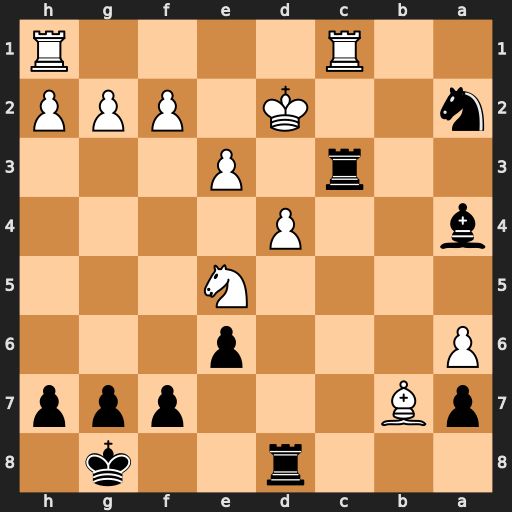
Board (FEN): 3r2k1/pB3ppp/P3p3/4N3/b2P4/2r1P3/n2K1PPP/2R4R
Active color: b
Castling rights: -
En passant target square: -
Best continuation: Rxc1 Rxc1 Nxc1